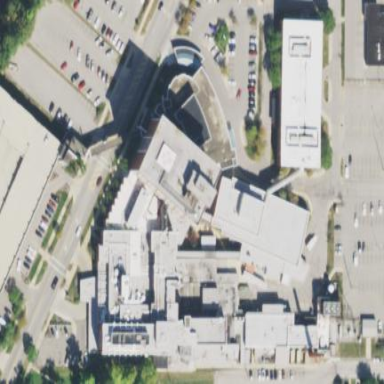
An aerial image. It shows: Hospital.